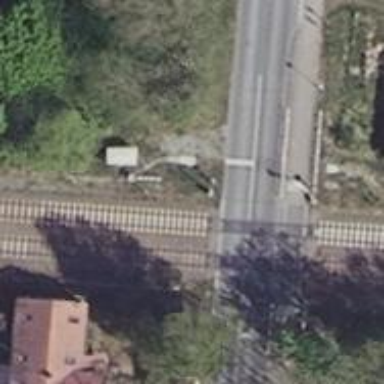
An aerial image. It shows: Level crossing along the railway.